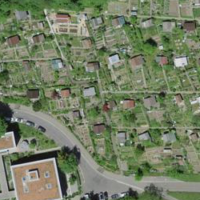
EUNIS habitat code: 53
Species observed at this site:
Geranium sanguineum
Sonchus asper
Columba palumbus